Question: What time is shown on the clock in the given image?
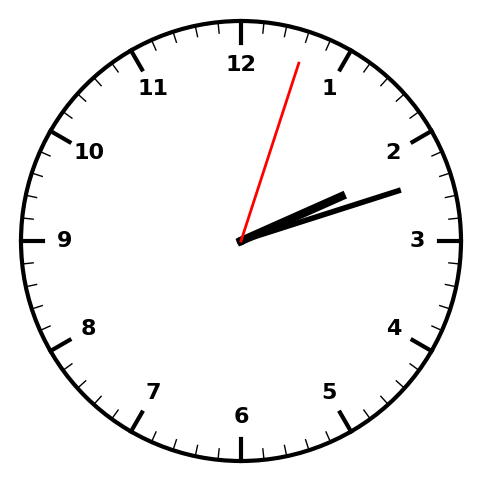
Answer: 02:12:03